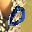
Label: 0